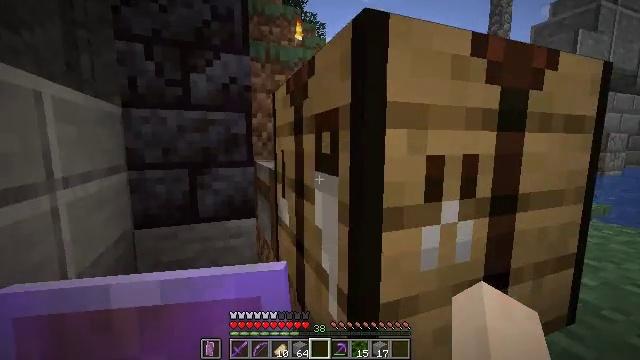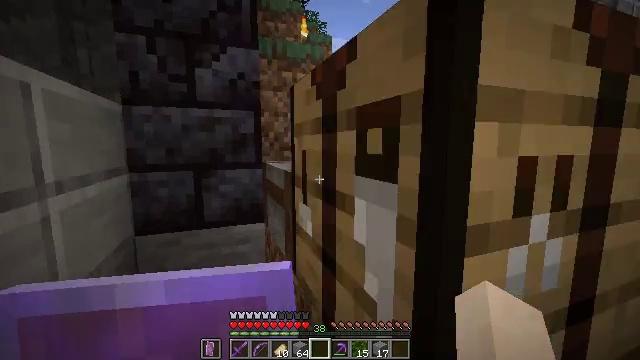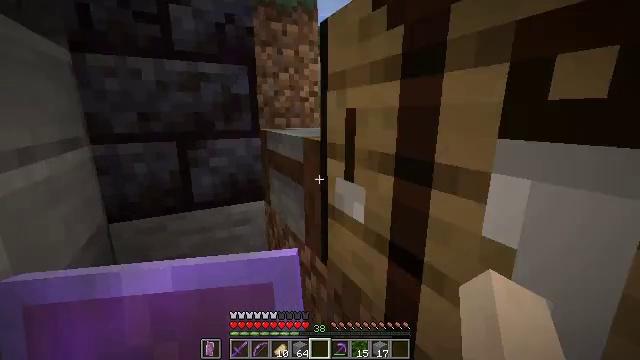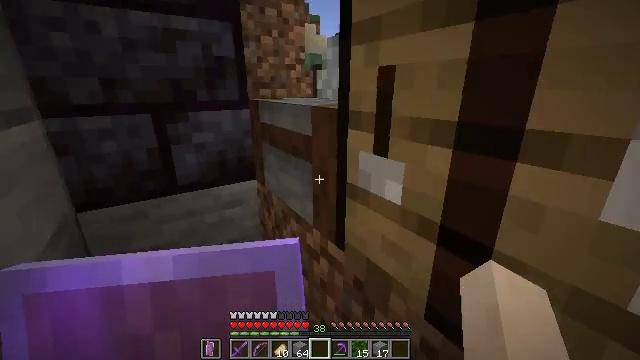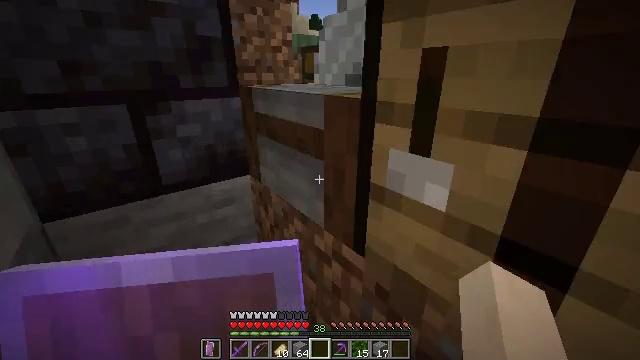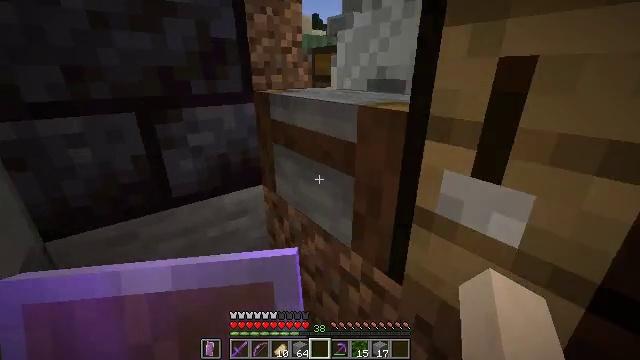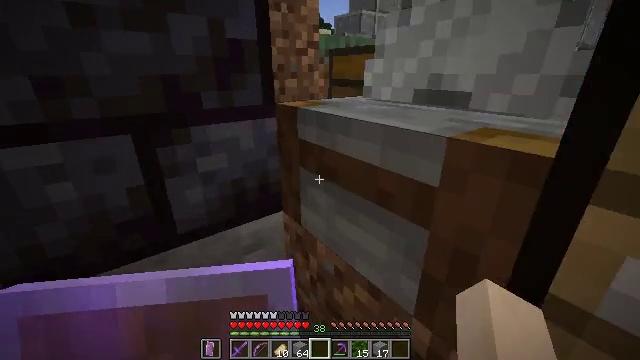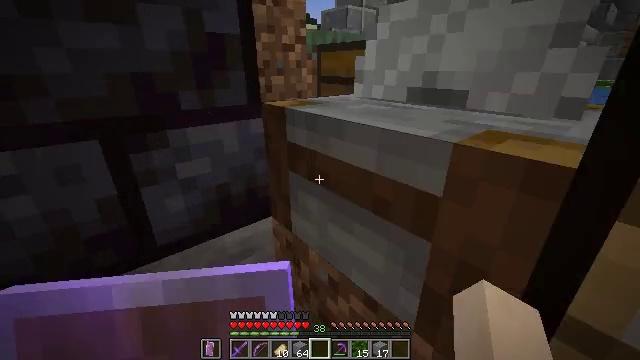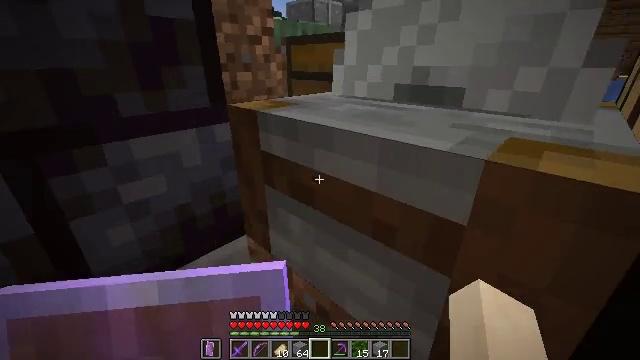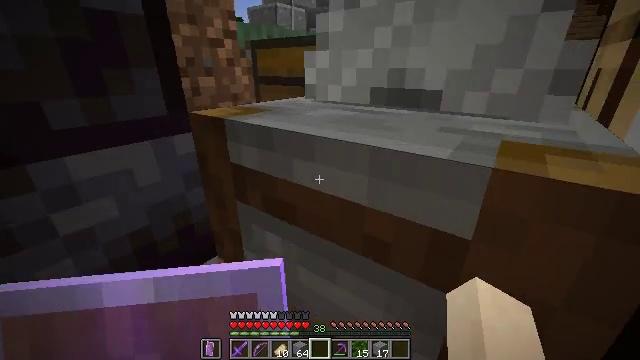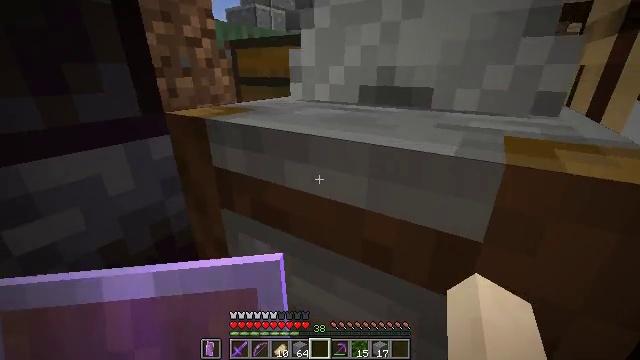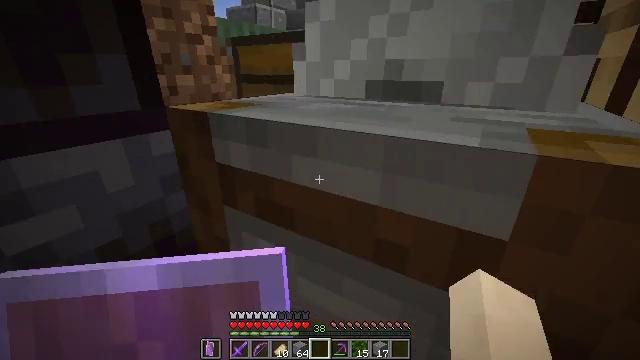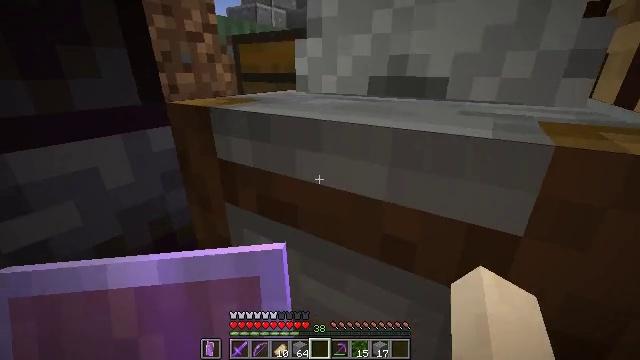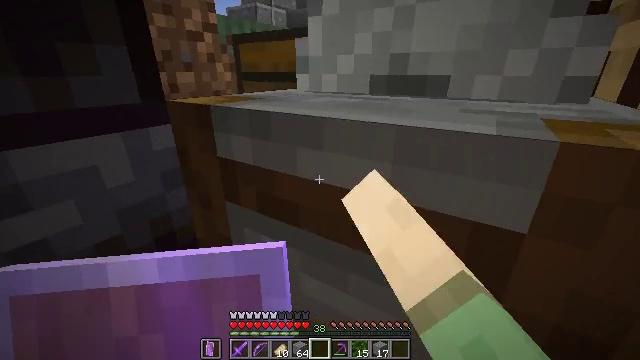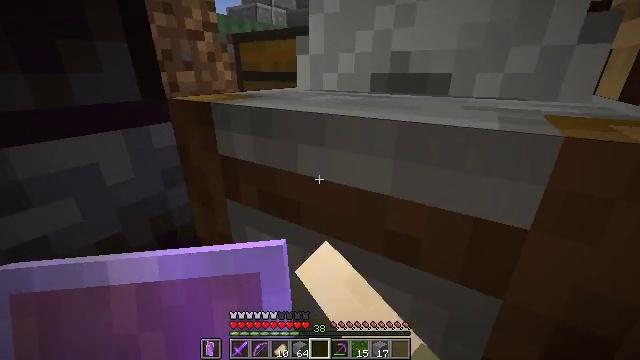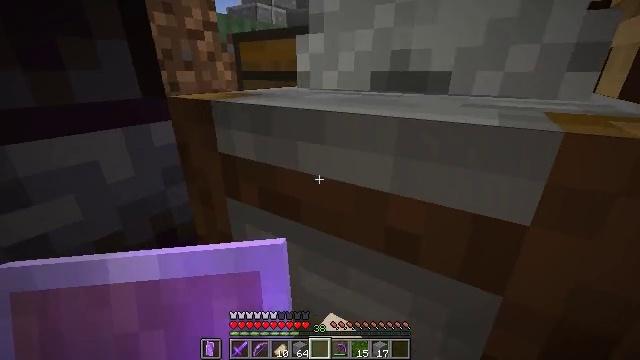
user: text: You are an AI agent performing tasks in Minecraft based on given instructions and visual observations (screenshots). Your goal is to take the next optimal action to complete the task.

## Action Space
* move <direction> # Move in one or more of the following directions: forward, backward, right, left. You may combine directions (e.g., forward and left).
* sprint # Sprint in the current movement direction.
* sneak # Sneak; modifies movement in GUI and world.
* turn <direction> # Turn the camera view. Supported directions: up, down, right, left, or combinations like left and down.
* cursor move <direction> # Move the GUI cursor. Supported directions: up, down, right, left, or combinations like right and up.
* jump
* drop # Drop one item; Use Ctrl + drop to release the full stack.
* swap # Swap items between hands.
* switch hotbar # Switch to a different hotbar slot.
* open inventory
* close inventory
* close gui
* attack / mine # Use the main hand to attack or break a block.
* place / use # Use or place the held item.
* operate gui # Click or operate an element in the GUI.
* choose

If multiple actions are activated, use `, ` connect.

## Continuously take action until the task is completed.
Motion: motion action
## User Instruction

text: Make stone stairs with stone in the crafting table.
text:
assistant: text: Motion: move forward and move left
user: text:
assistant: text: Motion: move forward and move left, turn right and down
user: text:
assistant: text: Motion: move forward and move left, turn right and down
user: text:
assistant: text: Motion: move forward and move left, turn right and down
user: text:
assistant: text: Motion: move forward and move left
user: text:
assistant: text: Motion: move forward
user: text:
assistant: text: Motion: move forward, turn right
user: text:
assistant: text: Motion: turn right and down
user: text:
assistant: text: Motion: turn right and up
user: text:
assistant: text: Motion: turn right
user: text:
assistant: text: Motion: no_op
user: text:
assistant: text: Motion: use / place
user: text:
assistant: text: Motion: use / place
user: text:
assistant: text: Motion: use / place
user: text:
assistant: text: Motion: no_op
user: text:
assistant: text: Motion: no_op
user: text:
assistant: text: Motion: no_op
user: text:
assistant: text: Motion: no_op
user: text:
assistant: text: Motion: no_op
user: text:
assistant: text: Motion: turn right and down
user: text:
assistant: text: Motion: turn right and down
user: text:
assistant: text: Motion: turn right and down
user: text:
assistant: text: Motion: turn right and down
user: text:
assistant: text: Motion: no_op
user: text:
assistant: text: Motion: sneak
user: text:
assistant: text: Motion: sneak
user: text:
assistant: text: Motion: sneak
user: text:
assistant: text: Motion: sneak
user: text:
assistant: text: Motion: sneak
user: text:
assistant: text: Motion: sneak